Brain MRI, t2w sequence, axial 2D slice.
Patient: age 33, sex F, weight 95 kg, height 1.95 m
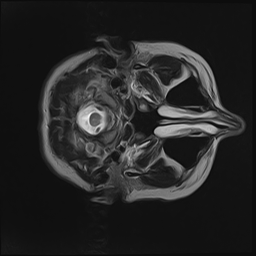